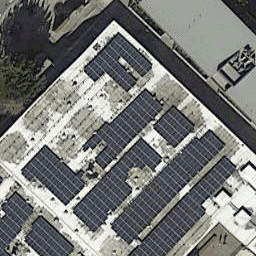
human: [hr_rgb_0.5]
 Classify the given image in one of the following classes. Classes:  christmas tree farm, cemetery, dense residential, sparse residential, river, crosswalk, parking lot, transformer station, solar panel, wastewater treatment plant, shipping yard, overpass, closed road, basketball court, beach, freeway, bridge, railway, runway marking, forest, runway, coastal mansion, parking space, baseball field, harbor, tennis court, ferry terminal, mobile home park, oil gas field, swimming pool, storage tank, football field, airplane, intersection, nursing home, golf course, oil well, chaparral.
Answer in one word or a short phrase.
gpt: solar panel